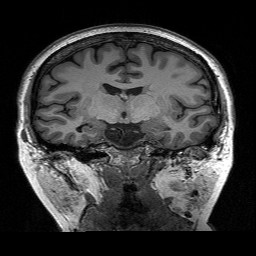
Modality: T1w
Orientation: sagittal
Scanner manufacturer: siemens
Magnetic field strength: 3 T